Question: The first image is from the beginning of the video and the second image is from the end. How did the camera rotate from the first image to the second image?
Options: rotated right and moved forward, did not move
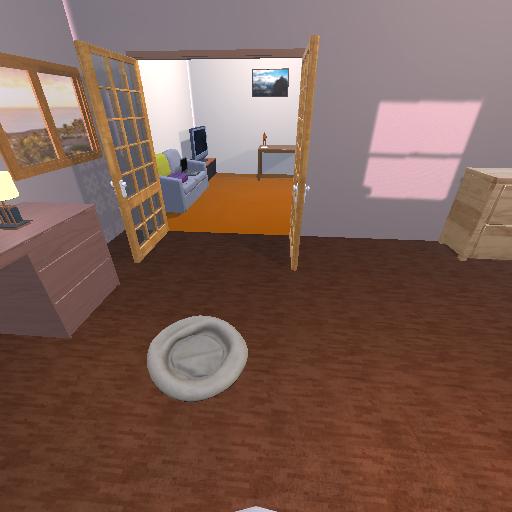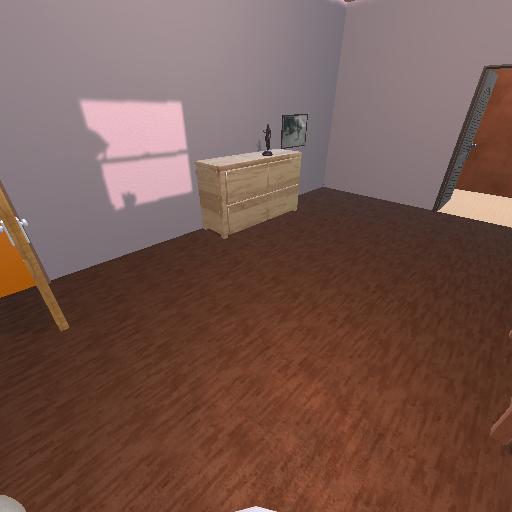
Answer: rotated right and moved forward